Question: How to pass values from one controller to another??? I use a StoryBoard.

I would like this to appear on the highlighted text view of the first view.
Call the next view of the code, I think something like this should look like:
'''
UIStoryboard *finish = [UIStoryboard storyboardWithName:@"MainStoryboard" bundle:nil];
UIViewController *viewController = [finish instantiateViewControllerWithIdentifier:@"FinishController"];
viewController.modalPresentationStyle = UIModalPresentationPageSheet;
[self presentModalViewController:viewController animated:YES];
'''
finishcontroller:
'''
- (void)viewDidLoad
{
self.lblFinishTitle.text=self.FinishTitle;
self.lblFinishDesc.text = self.FinishDesc;
self.lblFinishPoint.text=self.FinishPoint;
[super viewDidLoad];
// Do any additional setup after loading the view.
}
'''
first view:
'''
-(void) prepareForSegue:(UIStoryboardPopoverSegue *)segue sender:(id)sender
{
if ([segue.identifier hasPrefix:@"FinishController"]) {
FinishController *asker = (FinishController *) segue.destinationViewController;
asker.FinishDesc = @"What do you want your label to say?";
asker.FinishTitle = @"Label text";
asker.FinishPoint = @"asdas";
}
}
'''
I want to pass a value causing the transmission of the code
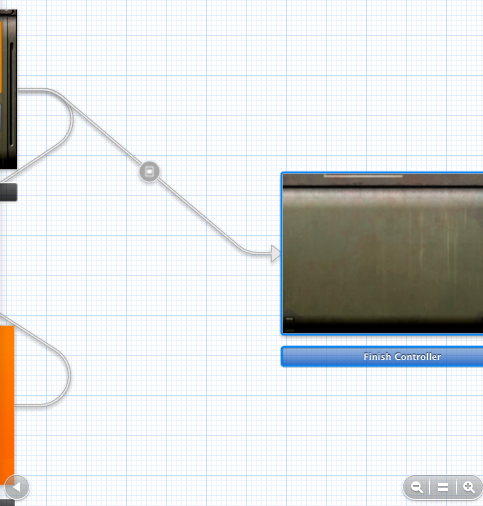
Answer: The issue is that you aren't actually using that segue, you are using 'presentModalController' instead.
Note that usually, you can just ask 'self' for it's storyboard. However, even that is unnecessary when you have a segues connected:
'''
[self preformSegueWithIdentifier:@"FinishController" sender:self];
'''
Then prepareForSegue be called. Also note that you can (should) use something more authoritative than the segue identifier to determine if you should load the data... you can ask the segue's destination controller if it is the right class:
'''
-(void) prepareForSegue:(UIStoryboardPopoverSegue *)segue sender:(id)sender
{
if ([segue.destinationViewController isKindOfClass:[FinishController class]]) {
FinishController *asker = (FinishController *) segue.destinationViewController;
asker.FinishDesc = @"What do you want your label to say?";
asker.FinishTitle = @"Label text";
asker.FinishPoint = @"asdas";
}
}
'''
You are probably already aware (since you used the identifier in your code), but for the benefit of future discoverers of this post; segues are given identifiers in the inspector panel of Xcode when you are in the storyboard.